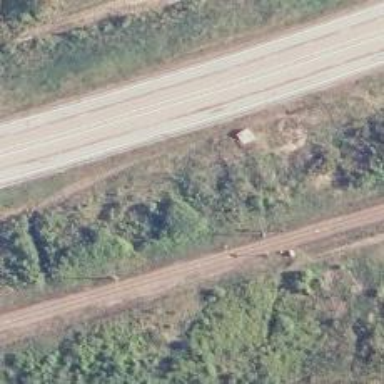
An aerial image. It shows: Railway signal.